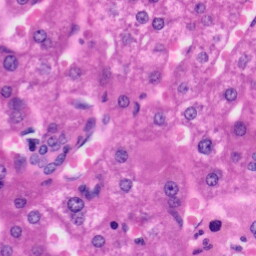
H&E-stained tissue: Liver